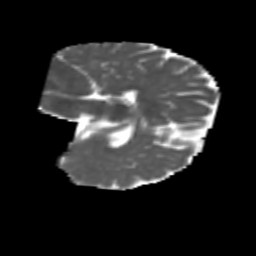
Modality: MD
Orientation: sagittal
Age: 7
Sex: female
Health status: healthy